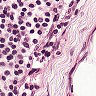
Metastatic tissue present: no